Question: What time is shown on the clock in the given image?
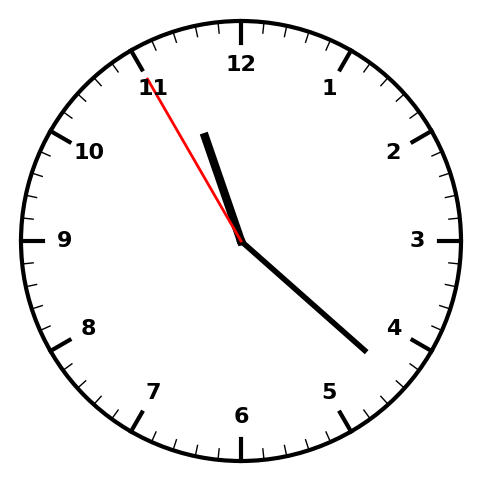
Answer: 11:21:55